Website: lowes
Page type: billing-address
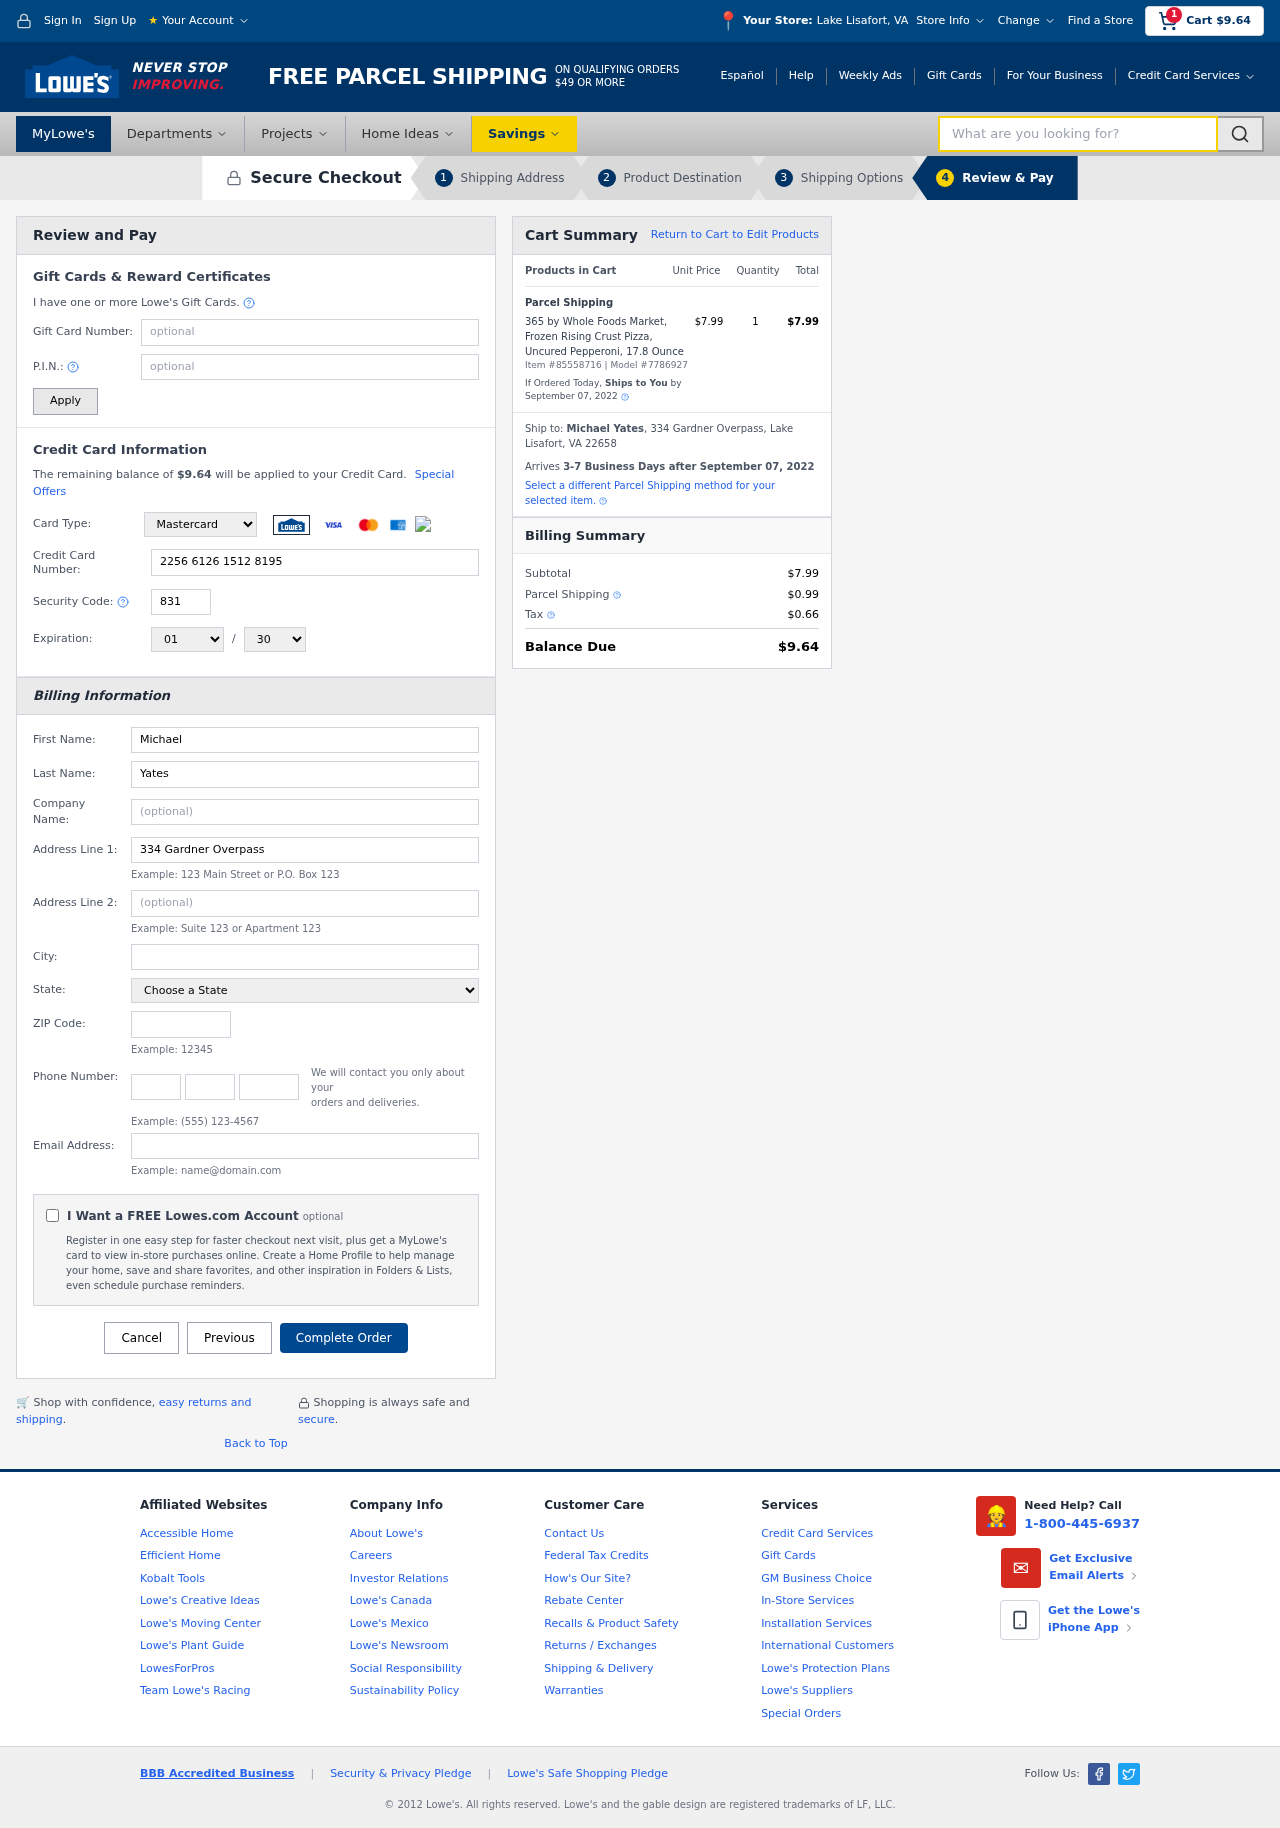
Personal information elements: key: PII_CARD_CVV
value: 831
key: PII_CARD_EXPIRY_MONTH
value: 01
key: PII_CARD_EXPIRY_YEAR
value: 30
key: PII_CARD_NUMBER
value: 2256 6126 1512 8195
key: PII_CARD_TYPE
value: Mastercard
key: PII_CITY
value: Lake Lisafort
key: PII_CITY_STATE
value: Lake Lisafort, VA
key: PII_EMAIL
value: myates@gmail.com
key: PII_FIRSTNAME
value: Michael
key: PII_FULLNAME
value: Michael Yates
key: PII_LASTNAME
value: Yates
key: PII_PHONE_AREA
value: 977
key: PII_PHONE_PREFIX
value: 848
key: PII_PHONE_SUFFIX
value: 9928
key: PII_POSTCODE
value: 22658
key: PII_STATE
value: Virginia
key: PII_STREET
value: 334 Gardner Overpass
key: PII_CITY_STATE_ZIP
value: Lake Lisafort, VA 22658
Product elements: key: PRODUCT1_NAME
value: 365 by Whole Foods Market, Frozen Rising Crust Pizza, Uncured Pepperoni, 17.8 Ounce
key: PRODUCT1_PRICE
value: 7.99
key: PRODUCT1_QUANTITY
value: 1
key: PRODUCT_ITEM_NUMBER
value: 85558716
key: PRODUCT_MODEL_NUMBER
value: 7786927
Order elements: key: ORDER_SUBTOTAL
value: $9.64
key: ORDER_TOTAL
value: $9.64
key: ORDER_SHIPPING_DATE
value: September 07, 2022
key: ORDER_SUBTOTAL
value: $7.99
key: ORDER_DELIVERY_DATE
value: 3-7 Business Days after September 07, 2022
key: ORDER_SHIPPING_DATE2
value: September 07, 2022
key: ORDER_SUBTOTAL2
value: $7.99
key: ORDER_SHIPPING_COST
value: $0.99
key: ORDER_TAX
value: $0.66
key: ORDER_TOTAL2
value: $9.64
Search elements: key: HEADER_SEARCH
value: What are you looking for?